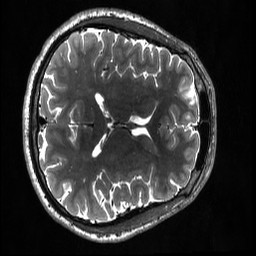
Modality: T2w
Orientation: axial
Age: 26
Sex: male